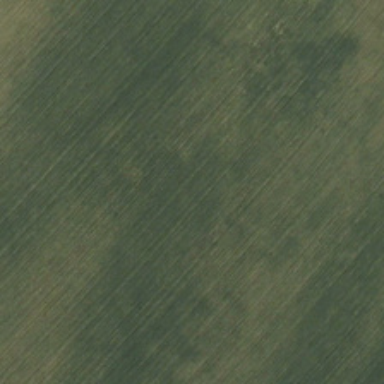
It is a large piece of green meadow .